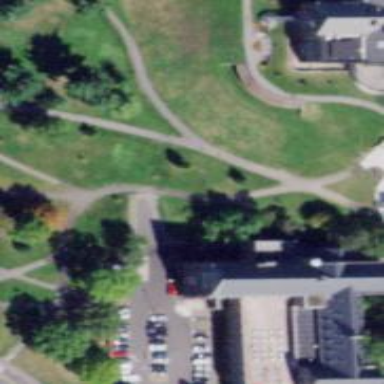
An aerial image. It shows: Community center within university building.